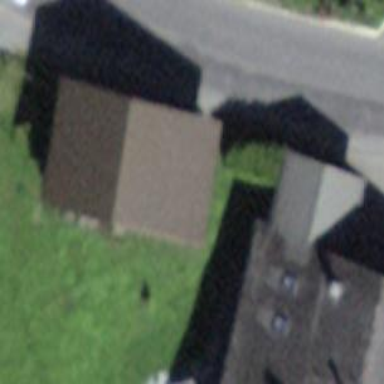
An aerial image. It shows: Barn.